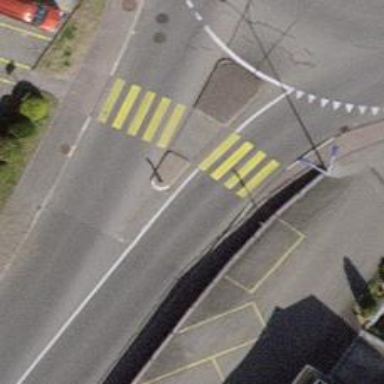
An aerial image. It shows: Zebra crossing with crossing island.